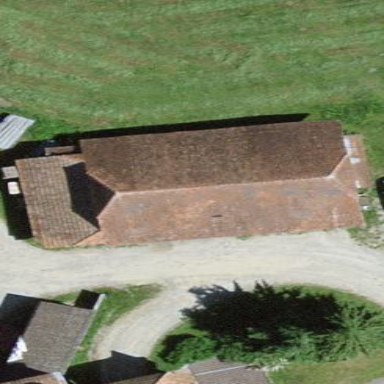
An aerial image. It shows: Rural barn.